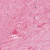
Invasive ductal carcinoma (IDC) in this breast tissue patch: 0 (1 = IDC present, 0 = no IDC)